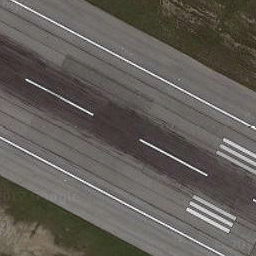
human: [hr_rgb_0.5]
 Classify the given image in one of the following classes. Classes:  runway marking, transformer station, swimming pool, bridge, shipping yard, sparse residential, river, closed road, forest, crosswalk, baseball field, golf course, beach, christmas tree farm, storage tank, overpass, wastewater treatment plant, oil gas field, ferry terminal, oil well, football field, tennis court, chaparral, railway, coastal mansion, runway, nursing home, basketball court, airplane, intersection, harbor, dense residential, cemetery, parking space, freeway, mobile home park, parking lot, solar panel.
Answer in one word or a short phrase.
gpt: runway